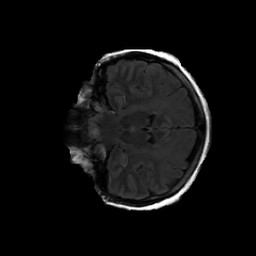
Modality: FLAIR
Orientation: coronal
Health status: ill
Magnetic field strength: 3 T